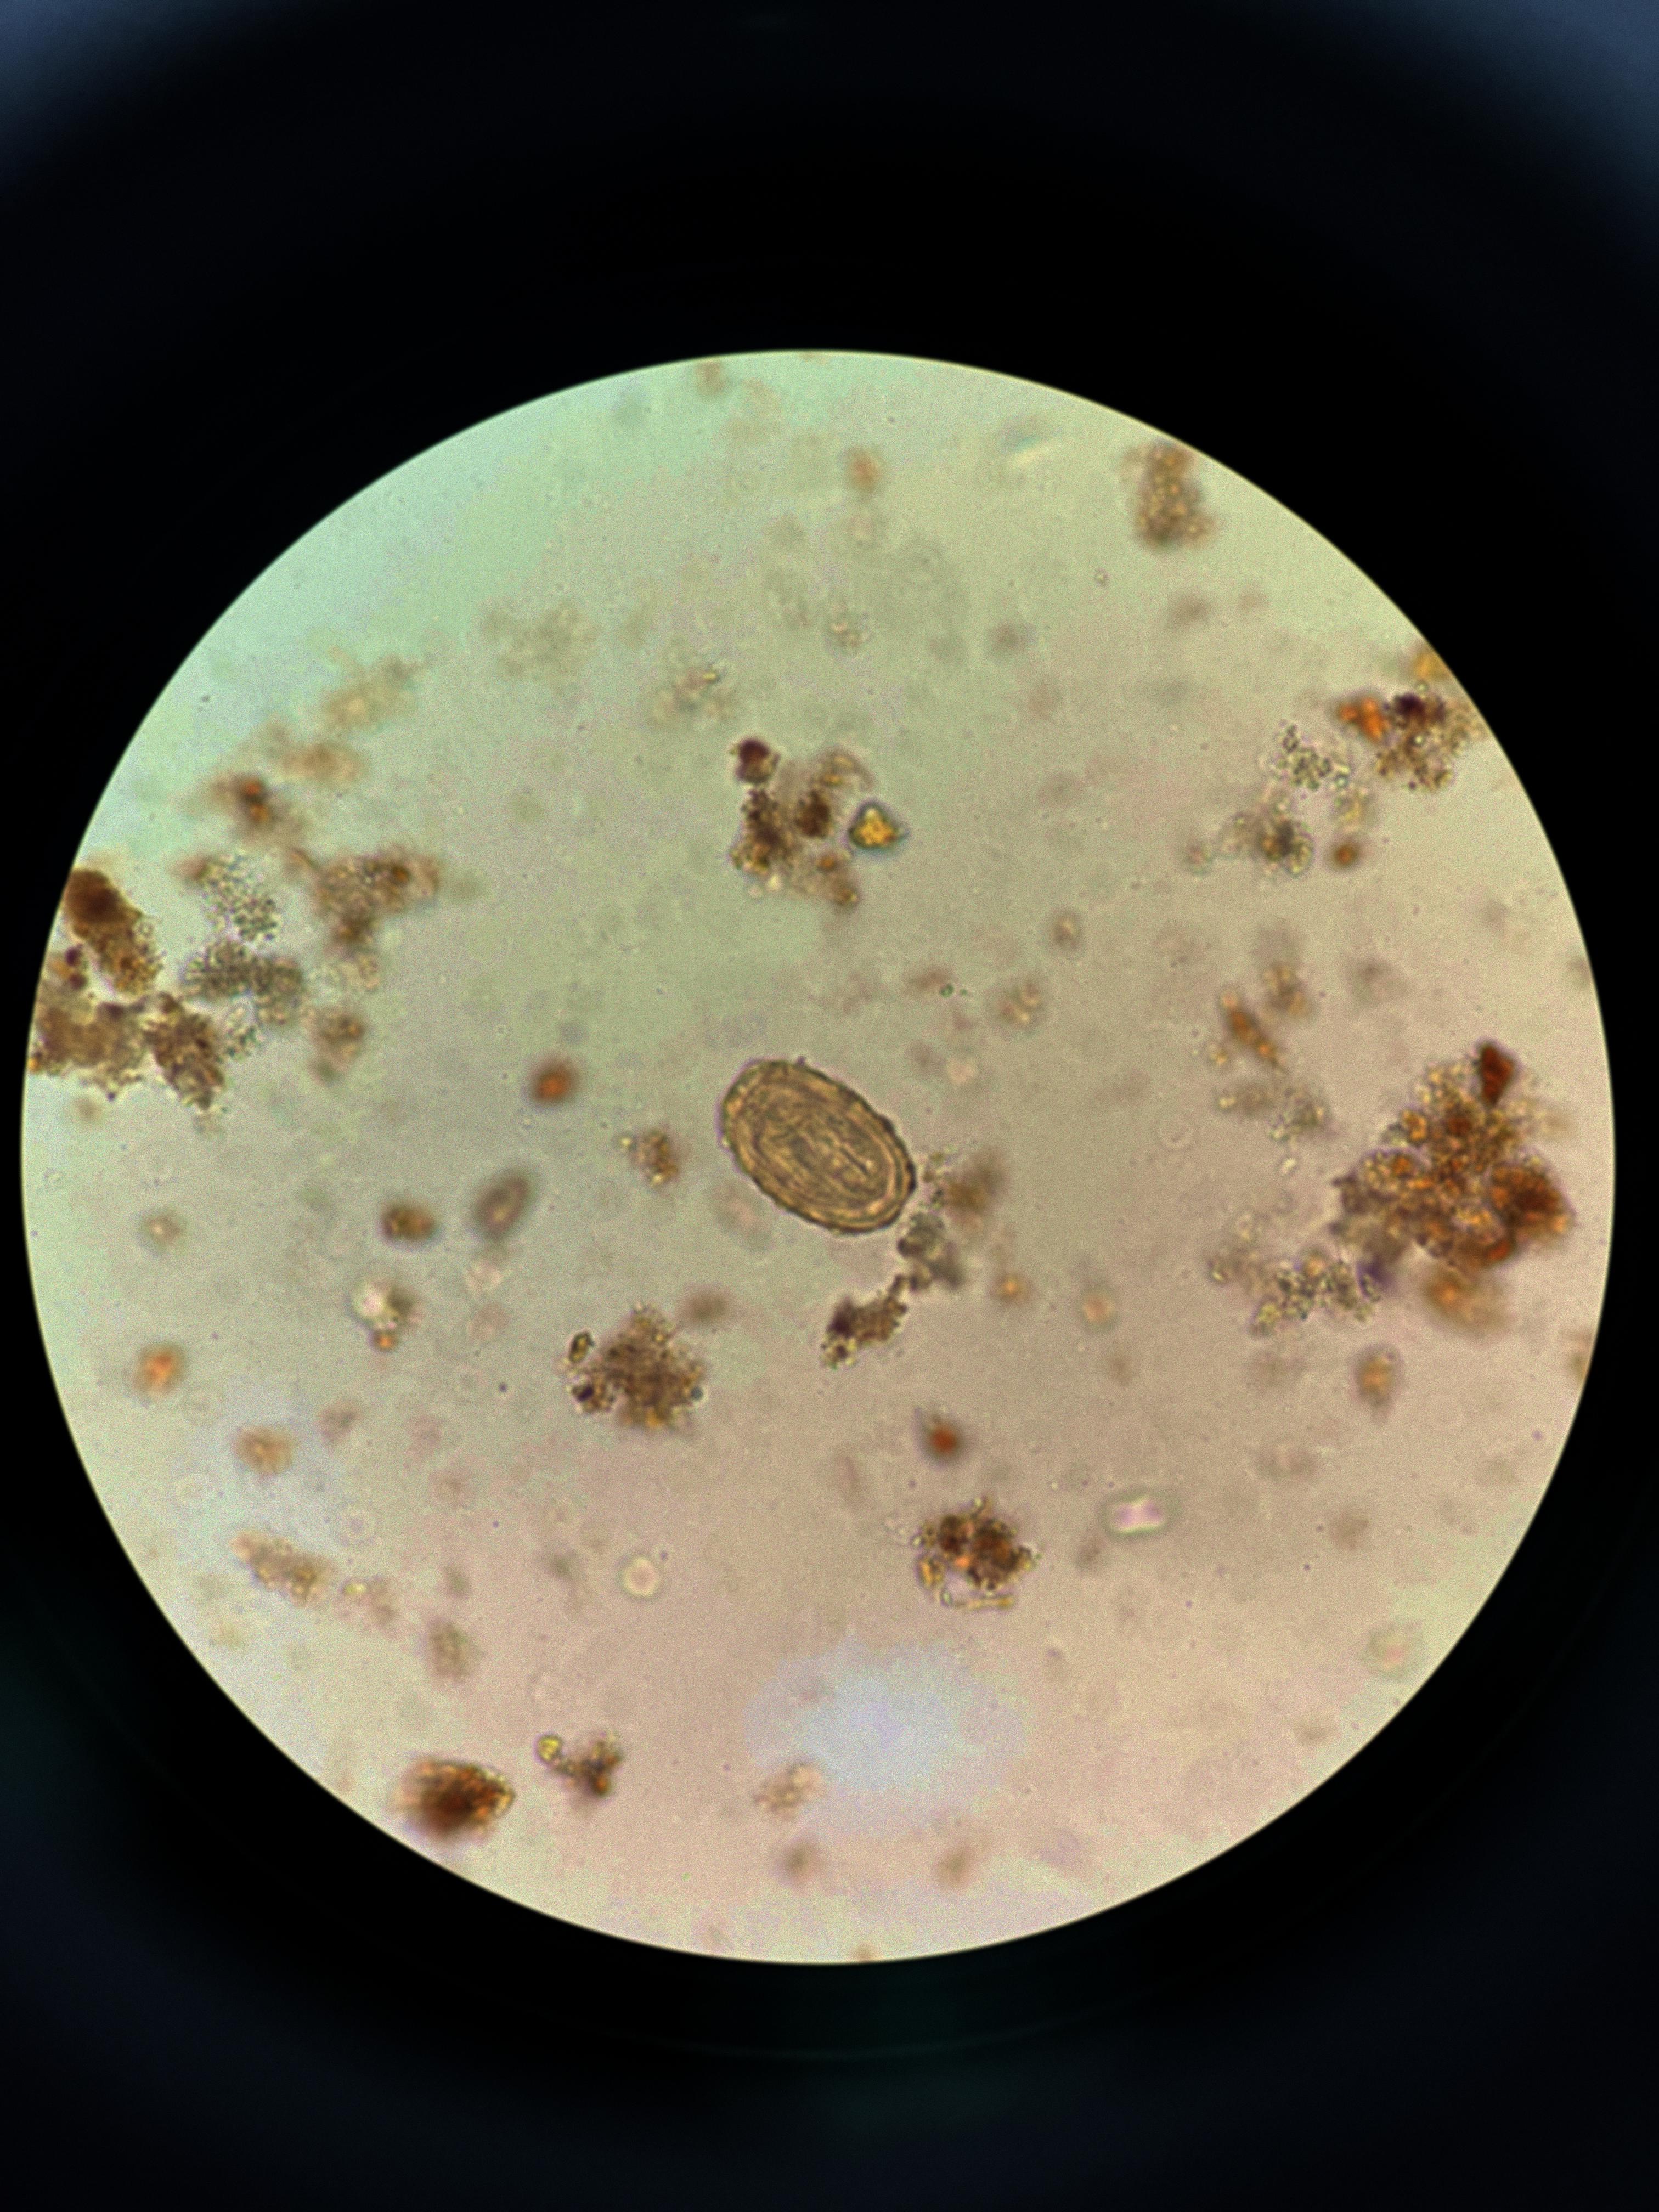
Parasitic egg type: Ascaris lumbricoides